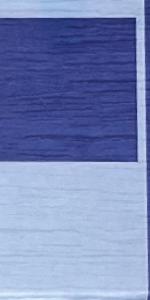
Label: Empty